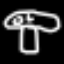
Label: mushroom